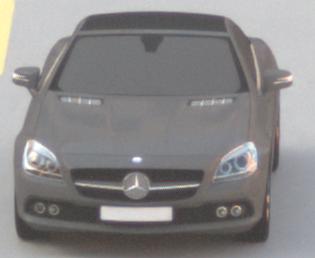
Make: Mercedes-Benz
Model: SLK 200
Detailed model: SLK-Class (172)
Model produced from: 2011/03
Model produced until: 2015/04
Doors: 2
Color: gray
Road condition: dry road
Daytime: sunrise or sunset
Contrast: low contrast